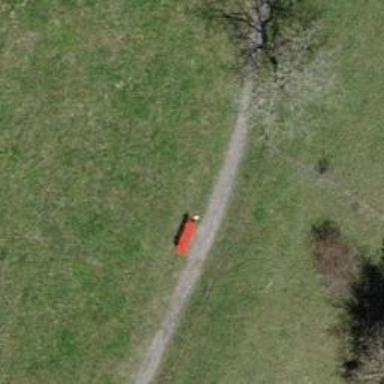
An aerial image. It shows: Red bench.